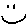
Label: smiley face